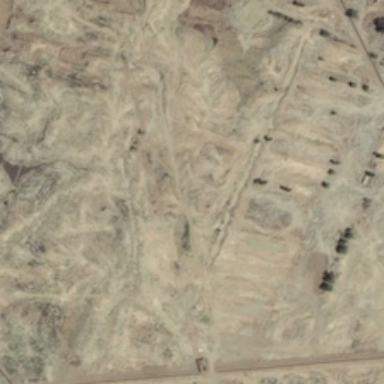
It is a piece of bareland .